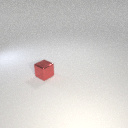
small red metal cube